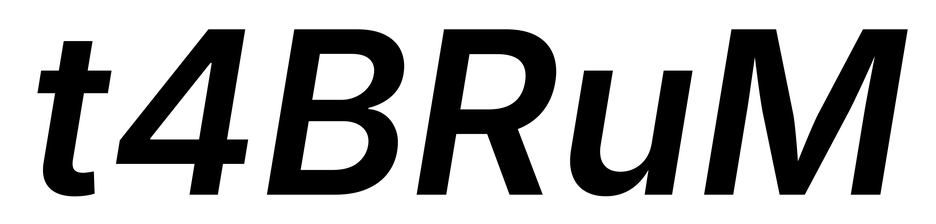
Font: Inter-Italic_SemiBold_Italic